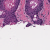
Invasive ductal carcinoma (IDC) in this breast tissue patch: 0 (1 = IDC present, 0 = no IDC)